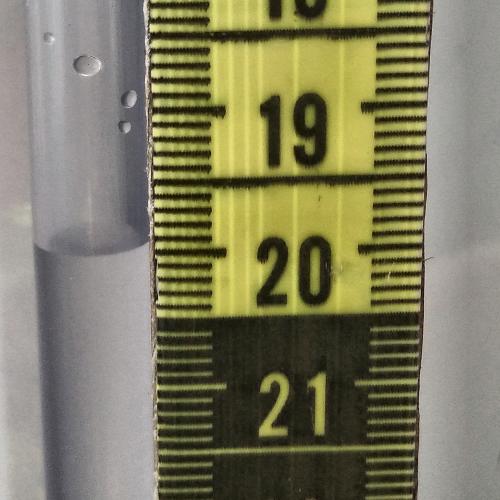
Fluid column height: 19.9 cm